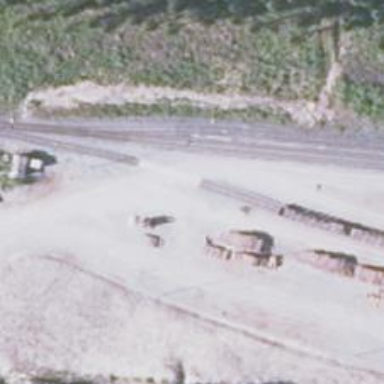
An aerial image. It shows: Wedge used for railway derailment.